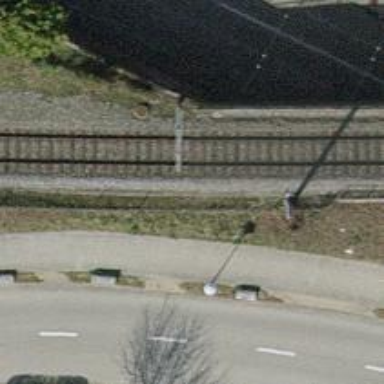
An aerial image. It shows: Single-track railway bridge with electrified contact line.